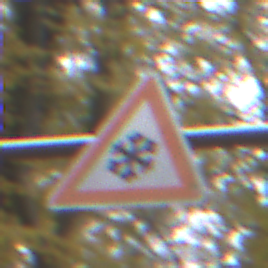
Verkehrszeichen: SchneeOderEisglaette
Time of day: MorningAfternoon
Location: Outdoor (Nature)
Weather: Overcast
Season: Autumn
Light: Natural